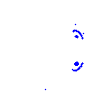
Particle: electron